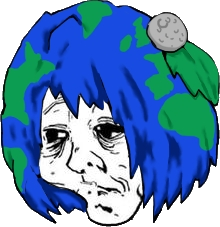
Label: 5_Yes_Honey